Question: I'm running into an issue where webrat can't see checkboxes. I have some code like this (haml):
'''
= form_for(@advanced_search, :url => searches_path, :method => 'get', :html => {:class => 'well', :id => 'advanced-search'}) do |f|
Availability
- @advanced_search.availability_types.each do |avail_type|
= check_box_tag "search[availability_types][kind][#{avail_type.id}]", avail_type.id, checked = true, :class => 'checkbox'
= avail_type.kind
'''
Which produces this:

It's all valid html, and the functionality works. However, when I go to test it, I don't see any of the checkboxes in the response.
Example test:
'''
it "should have checkboxes" do
get :index
response.should have_selector("form") do |node|
node.should have_selector('input', :type => 'checkbox')
end
end
'''
Output:
'''
expected following output to contain a <input type='checkbox'/> tag:
Availability
<br><input class="btn" name="commit" type="submit" value="Search">
'''
The checkboxes don't show up and I'm not sure why. I thought that marking them as checked might do it because of the html funkyness with checkboxes, but it didn't seem to have any effect.
What I do know, if I do this:
'''
Availability
- @advanced_search.availability_types.each do |avail_type|
= check_box_tag "search[availability_types][kind][#{avail_type.id}]", avail_type.id, checked = true, :class => 'checkbox'
= avail_type.kind
= check_box_tag "search[availability_types][kind][8]", 8, checked = true, :class => 'checkbox'
'''
The non-dynamically generated checkbox shows up fine:
'''
Availability
<input checked class="checkbox" id="search_availability_types_kind_8" name="search[availability_types][kind][8]" type="checkbox" value="8">
'''
I was missing the data in the test database... Doh. I added these creates before and now my checkboxes show up.
'''
before(:each) do
AvailabilityType.create!({:kind => 'Full-time'})
AvailabilityType.create!({:kind => 'Part-time'})
AvailabilityType.create!({:kind => 'No Availability'})
end
'''
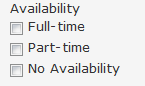
Answer: 'availability_types' appears to be loaded from an ActiveRecord table, correct? If so, I think you may not have the data loaded into that table so that when you are iterating over the types of 'availability_types', you don't even enter the block.
Do you have 'spec/fixtures/availability_types.yml' loaded with the data? Another option is to mock that data for that test or to use a factory or raw AR creation to create the data for the test.